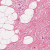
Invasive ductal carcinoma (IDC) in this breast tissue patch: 0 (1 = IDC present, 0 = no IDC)